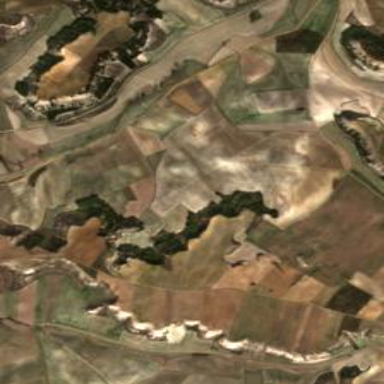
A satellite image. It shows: Orchard with pistachio trees.